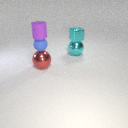
small blue rubber sphere in front of small cyan metal cube